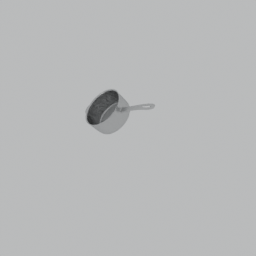
Label: tools